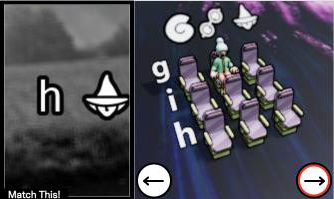
Task: seats
Answer: no